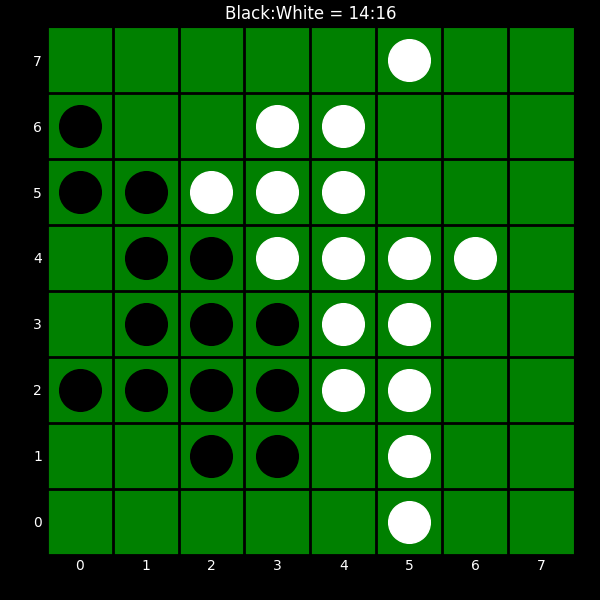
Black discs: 14
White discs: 16